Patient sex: F
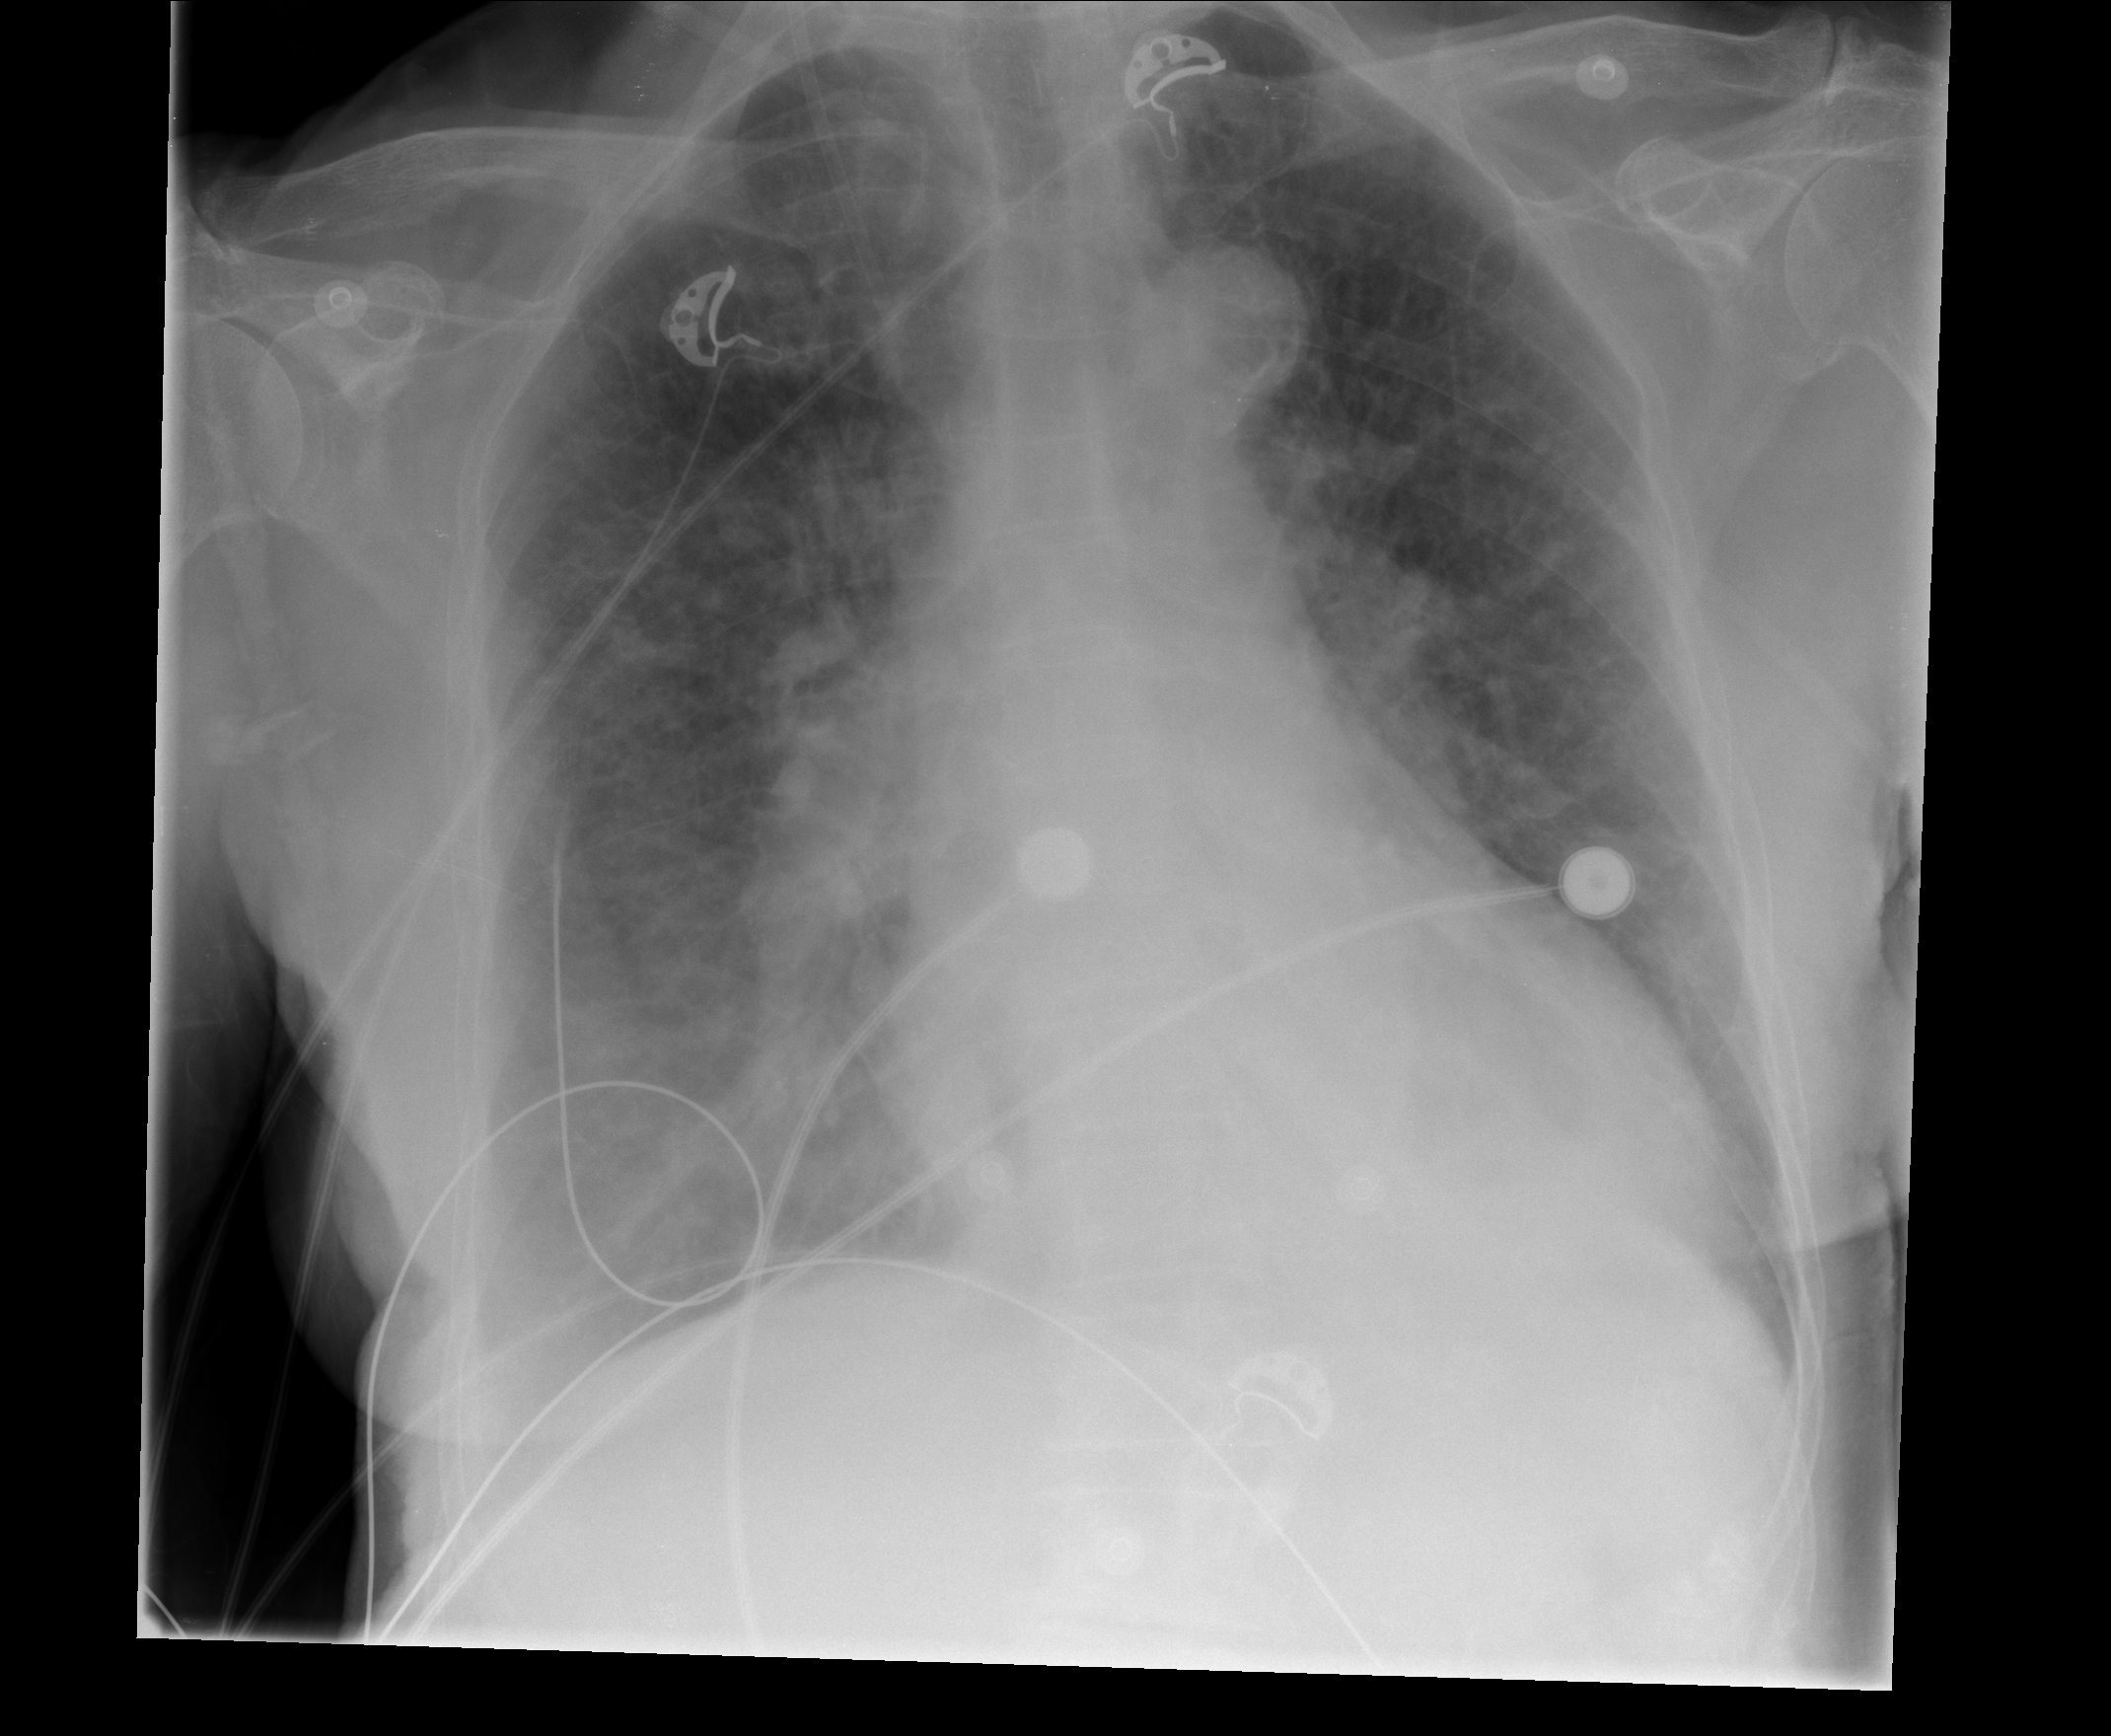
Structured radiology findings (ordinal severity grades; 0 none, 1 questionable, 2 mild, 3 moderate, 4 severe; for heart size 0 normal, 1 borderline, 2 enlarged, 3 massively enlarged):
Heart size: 0
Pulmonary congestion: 2
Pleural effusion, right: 3
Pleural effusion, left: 0
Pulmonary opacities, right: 1
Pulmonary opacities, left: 0
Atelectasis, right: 3
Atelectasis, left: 0